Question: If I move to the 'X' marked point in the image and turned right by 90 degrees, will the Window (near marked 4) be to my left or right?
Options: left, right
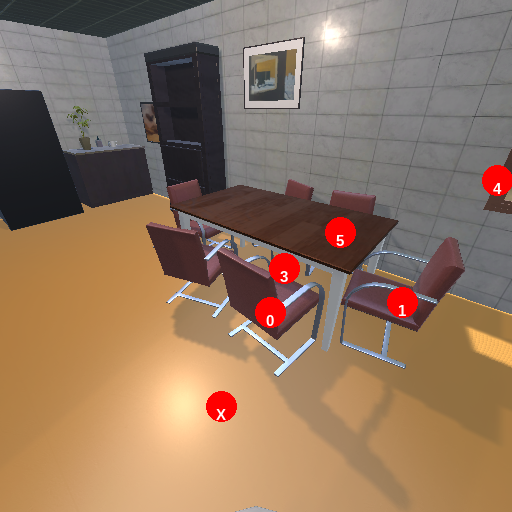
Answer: left